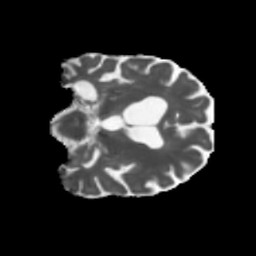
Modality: MD
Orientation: coronal
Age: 75
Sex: male
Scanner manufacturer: siemens
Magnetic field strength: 3 T
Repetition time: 5.47 s
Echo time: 0.0854 s